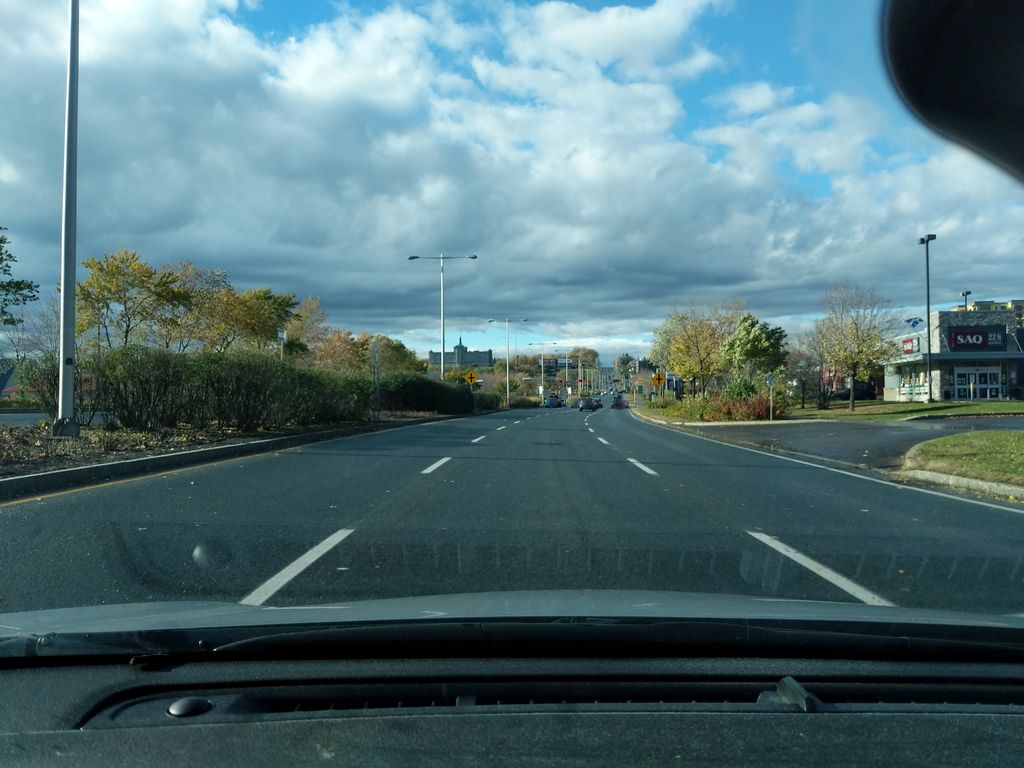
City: quebec_city